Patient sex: M
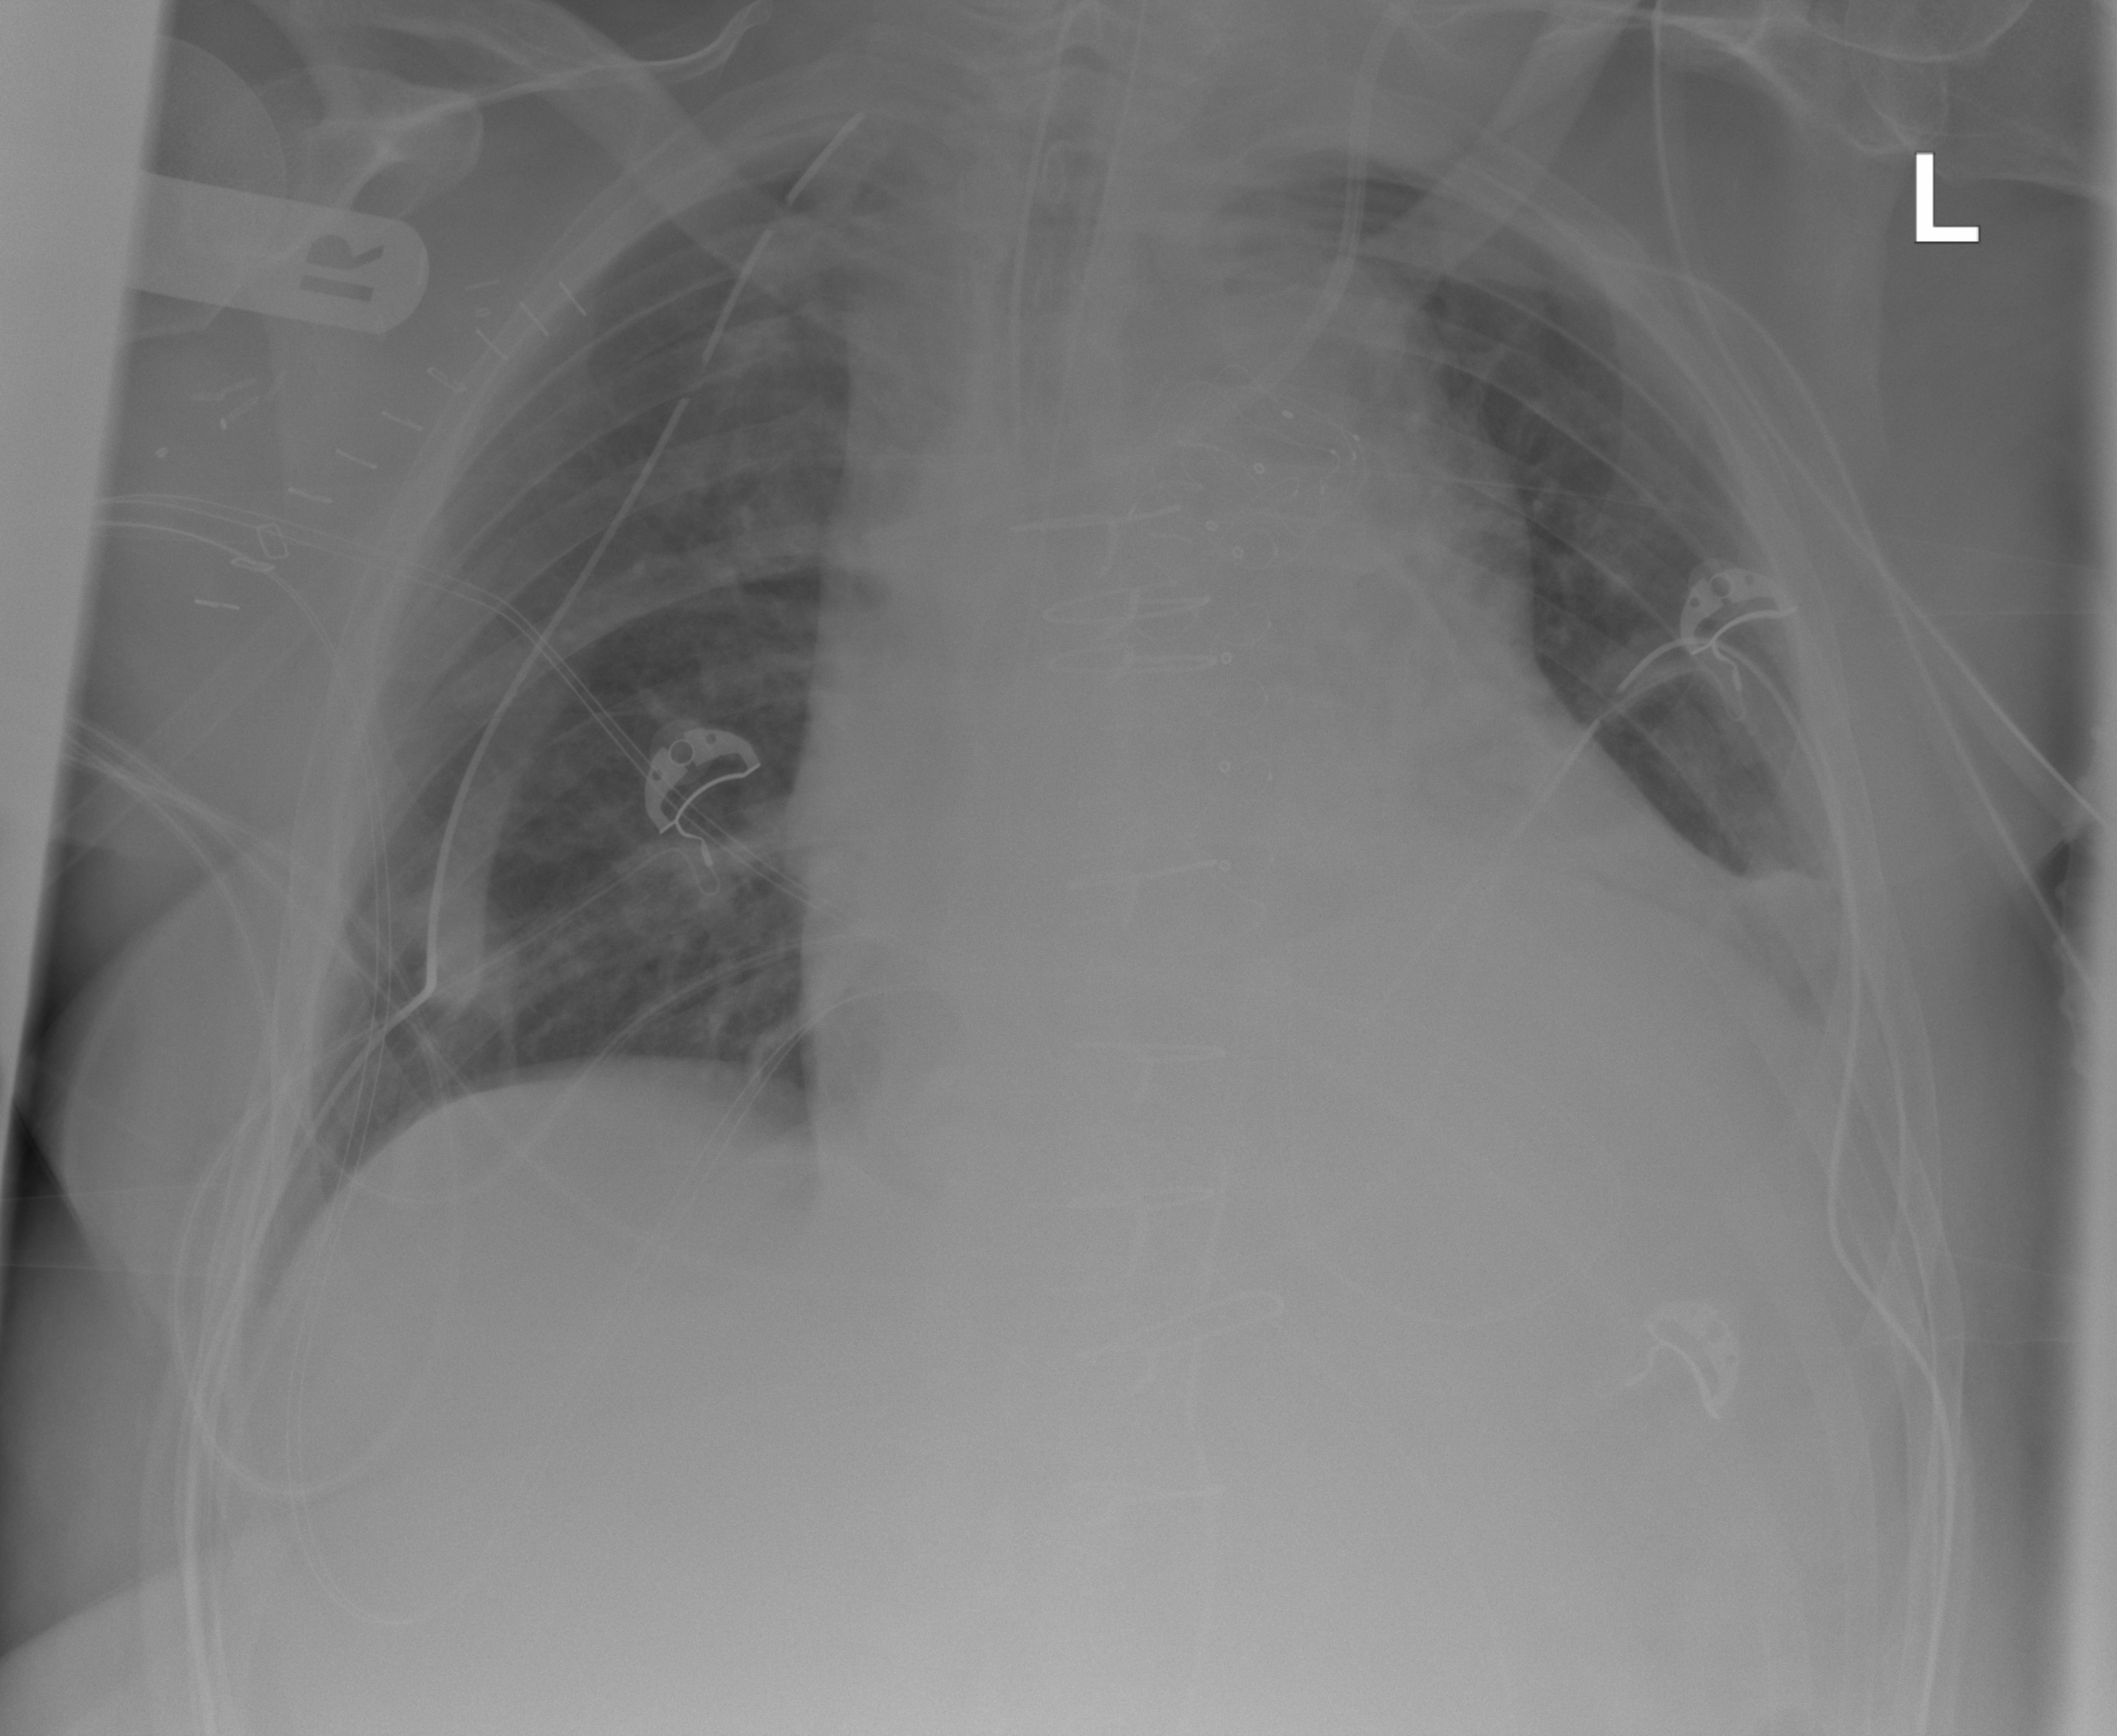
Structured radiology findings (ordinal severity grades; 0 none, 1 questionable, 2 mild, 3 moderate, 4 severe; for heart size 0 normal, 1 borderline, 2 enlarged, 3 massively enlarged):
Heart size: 3
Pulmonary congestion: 2
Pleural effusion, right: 0
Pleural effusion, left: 2
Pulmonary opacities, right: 0
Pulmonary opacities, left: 0
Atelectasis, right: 0
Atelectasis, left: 2